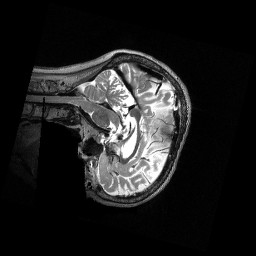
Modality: T2w
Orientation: sagittal
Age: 67
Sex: female
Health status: healthy
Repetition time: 3.2 s
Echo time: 0.563 s